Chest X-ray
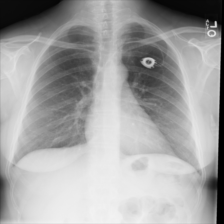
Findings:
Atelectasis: negative
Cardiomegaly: negative
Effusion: negative
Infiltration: negative
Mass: negative
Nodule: negative
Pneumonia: negative
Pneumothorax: negative
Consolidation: negative
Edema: negative
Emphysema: negative
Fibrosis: negative
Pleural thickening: negative
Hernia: negative